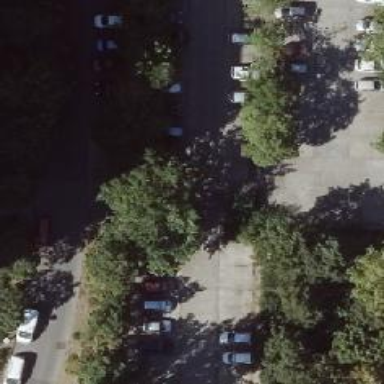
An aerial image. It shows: Parking aisle designated as service road.